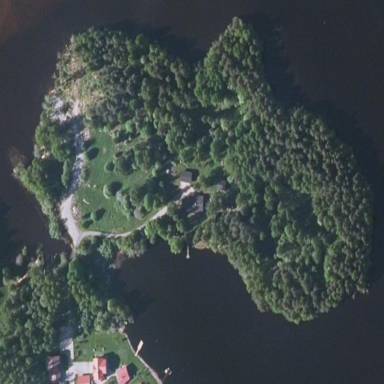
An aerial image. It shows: Islet.